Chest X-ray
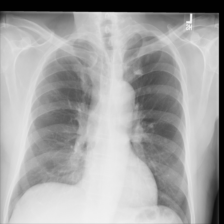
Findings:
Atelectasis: negative
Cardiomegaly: negative
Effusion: negative
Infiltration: negative
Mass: negative
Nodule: positive
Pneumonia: negative
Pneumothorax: negative
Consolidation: negative
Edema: negative
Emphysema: negative
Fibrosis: negative
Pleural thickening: negative
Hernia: negative